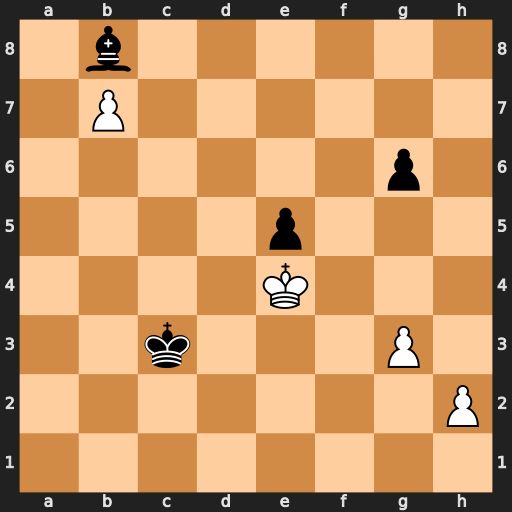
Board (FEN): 1b6/1P6/6p1/4p3/4K3/2k3P1/7P/8
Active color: w
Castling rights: -
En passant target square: -
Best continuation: h4 Kb4 g4 Kc5 h5 Kd6 h6